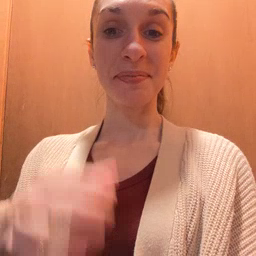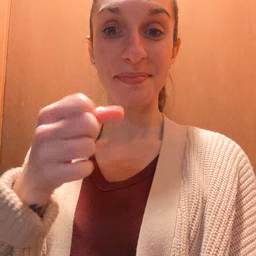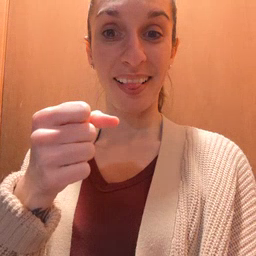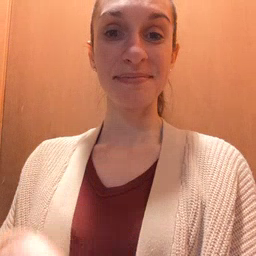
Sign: milk